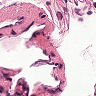
Metastatic tissue present: no